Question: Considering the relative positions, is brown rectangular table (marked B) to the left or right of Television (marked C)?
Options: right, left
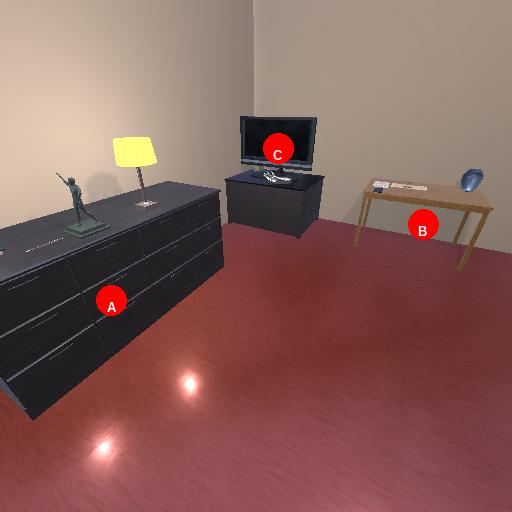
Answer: right